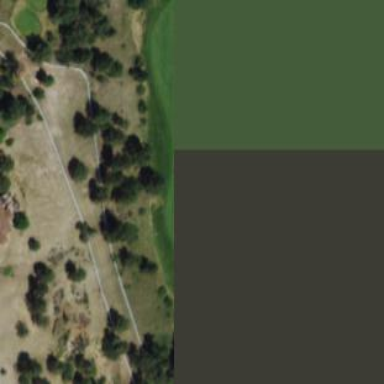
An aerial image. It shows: Golf fairway surrounded by grass.